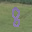
Label: 8